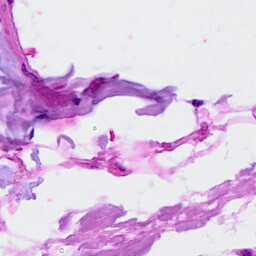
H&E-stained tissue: Breast